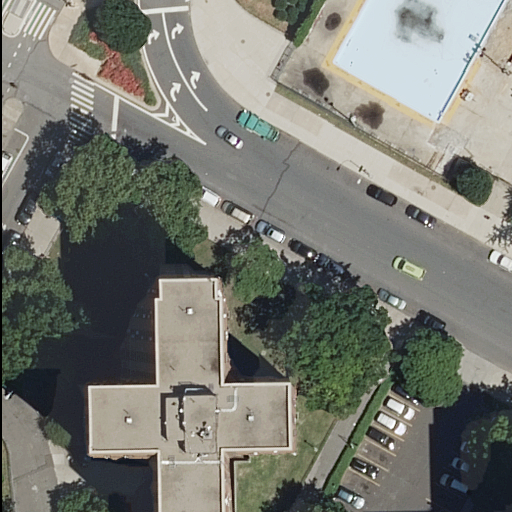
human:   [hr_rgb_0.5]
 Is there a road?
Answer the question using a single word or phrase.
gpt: yes

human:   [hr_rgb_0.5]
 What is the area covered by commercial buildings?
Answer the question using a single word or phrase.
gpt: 0m2

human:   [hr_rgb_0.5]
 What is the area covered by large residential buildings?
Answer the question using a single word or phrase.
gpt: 962m2

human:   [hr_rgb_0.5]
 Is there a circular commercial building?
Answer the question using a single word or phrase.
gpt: no

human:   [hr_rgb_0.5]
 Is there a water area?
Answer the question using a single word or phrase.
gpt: yes

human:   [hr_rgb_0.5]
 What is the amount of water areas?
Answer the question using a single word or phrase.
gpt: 1

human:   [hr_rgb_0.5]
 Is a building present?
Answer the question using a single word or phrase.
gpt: yes

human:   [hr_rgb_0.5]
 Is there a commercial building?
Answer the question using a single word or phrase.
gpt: no

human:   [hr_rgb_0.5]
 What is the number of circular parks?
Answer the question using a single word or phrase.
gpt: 0

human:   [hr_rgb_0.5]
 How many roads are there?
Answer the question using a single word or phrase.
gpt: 7

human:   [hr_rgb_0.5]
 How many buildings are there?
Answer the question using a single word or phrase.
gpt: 1

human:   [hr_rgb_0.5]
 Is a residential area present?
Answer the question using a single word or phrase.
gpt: yes

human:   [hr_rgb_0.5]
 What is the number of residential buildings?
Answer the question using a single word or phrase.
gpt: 1

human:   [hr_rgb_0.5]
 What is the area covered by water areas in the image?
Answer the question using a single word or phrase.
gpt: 490m2

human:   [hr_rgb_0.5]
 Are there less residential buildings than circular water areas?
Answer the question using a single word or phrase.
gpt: no

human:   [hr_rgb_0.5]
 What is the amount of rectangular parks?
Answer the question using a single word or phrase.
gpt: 3

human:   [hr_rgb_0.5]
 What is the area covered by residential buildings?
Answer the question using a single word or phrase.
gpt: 962m2

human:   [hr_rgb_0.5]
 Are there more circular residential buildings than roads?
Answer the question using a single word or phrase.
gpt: no

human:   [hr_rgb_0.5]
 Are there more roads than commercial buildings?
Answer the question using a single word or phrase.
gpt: yes

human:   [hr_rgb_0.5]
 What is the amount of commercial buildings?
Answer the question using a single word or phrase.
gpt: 0

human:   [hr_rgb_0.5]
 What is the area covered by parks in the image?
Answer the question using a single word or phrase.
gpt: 1585m2

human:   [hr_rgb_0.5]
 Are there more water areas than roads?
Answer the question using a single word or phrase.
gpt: no

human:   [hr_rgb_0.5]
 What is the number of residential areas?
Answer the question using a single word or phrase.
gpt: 1

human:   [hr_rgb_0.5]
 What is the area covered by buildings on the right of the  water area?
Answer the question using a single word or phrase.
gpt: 0m2

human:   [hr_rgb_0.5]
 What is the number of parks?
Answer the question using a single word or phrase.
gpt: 3

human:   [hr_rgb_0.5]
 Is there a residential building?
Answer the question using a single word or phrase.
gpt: yes

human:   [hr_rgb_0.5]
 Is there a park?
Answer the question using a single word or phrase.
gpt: yes

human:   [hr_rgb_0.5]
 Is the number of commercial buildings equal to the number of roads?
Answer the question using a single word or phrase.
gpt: no

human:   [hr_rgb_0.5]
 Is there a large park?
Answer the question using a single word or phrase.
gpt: yes

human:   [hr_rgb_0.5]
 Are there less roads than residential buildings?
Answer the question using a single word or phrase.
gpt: no

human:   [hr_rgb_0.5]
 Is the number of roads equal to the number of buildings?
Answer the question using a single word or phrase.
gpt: no

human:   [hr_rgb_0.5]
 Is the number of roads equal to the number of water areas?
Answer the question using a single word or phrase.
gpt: no

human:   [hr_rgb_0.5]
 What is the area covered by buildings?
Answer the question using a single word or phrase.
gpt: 962m2

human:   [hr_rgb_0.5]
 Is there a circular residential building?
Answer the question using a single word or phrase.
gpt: no

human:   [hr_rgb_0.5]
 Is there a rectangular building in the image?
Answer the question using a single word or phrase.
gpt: no

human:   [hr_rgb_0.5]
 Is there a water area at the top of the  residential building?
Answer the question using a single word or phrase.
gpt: yes

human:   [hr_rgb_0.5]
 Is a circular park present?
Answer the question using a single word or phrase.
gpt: no

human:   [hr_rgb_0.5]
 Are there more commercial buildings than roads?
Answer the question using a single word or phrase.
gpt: no

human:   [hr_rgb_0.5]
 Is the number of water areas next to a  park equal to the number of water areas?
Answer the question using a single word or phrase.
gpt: yes

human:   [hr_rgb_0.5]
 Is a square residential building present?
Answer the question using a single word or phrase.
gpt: no

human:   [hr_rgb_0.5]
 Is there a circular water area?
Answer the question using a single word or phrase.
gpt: no

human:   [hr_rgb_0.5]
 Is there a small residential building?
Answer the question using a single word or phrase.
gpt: no

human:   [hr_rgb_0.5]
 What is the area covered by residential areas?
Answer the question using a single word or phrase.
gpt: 9174m2

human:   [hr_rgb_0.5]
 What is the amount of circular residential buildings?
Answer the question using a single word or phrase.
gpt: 0

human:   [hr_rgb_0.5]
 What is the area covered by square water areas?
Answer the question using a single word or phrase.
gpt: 0m2

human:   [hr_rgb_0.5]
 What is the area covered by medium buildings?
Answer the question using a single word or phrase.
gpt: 0m2

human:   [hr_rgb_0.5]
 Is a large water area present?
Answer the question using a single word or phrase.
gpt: no

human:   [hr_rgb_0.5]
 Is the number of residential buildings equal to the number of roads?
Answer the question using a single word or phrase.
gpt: no

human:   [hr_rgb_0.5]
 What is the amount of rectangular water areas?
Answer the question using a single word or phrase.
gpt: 1

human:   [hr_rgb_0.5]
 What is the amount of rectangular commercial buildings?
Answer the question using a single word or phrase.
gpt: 0

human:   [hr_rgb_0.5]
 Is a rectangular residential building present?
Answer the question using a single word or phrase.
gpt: no

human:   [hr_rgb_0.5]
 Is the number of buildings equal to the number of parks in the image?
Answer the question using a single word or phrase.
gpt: no

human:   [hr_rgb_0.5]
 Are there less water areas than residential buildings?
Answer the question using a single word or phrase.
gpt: no

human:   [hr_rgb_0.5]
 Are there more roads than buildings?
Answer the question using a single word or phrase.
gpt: yes

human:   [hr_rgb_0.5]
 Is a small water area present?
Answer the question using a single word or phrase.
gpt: no

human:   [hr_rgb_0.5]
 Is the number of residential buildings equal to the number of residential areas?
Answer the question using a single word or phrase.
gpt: yes

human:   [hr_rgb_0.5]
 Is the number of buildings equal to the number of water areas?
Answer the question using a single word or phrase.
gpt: yes

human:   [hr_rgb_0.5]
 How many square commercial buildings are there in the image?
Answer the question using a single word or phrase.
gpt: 0

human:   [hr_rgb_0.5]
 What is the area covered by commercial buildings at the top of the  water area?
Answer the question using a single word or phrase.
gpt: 0m2

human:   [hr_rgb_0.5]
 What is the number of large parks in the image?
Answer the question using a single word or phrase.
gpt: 1

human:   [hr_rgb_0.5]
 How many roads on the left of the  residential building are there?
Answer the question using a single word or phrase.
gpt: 2

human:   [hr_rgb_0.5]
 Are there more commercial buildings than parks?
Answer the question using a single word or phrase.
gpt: no

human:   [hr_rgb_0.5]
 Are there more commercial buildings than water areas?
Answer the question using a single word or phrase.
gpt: no

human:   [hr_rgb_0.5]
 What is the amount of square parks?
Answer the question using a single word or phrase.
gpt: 0